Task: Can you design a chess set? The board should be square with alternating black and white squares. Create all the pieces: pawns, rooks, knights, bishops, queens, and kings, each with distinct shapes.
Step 989:
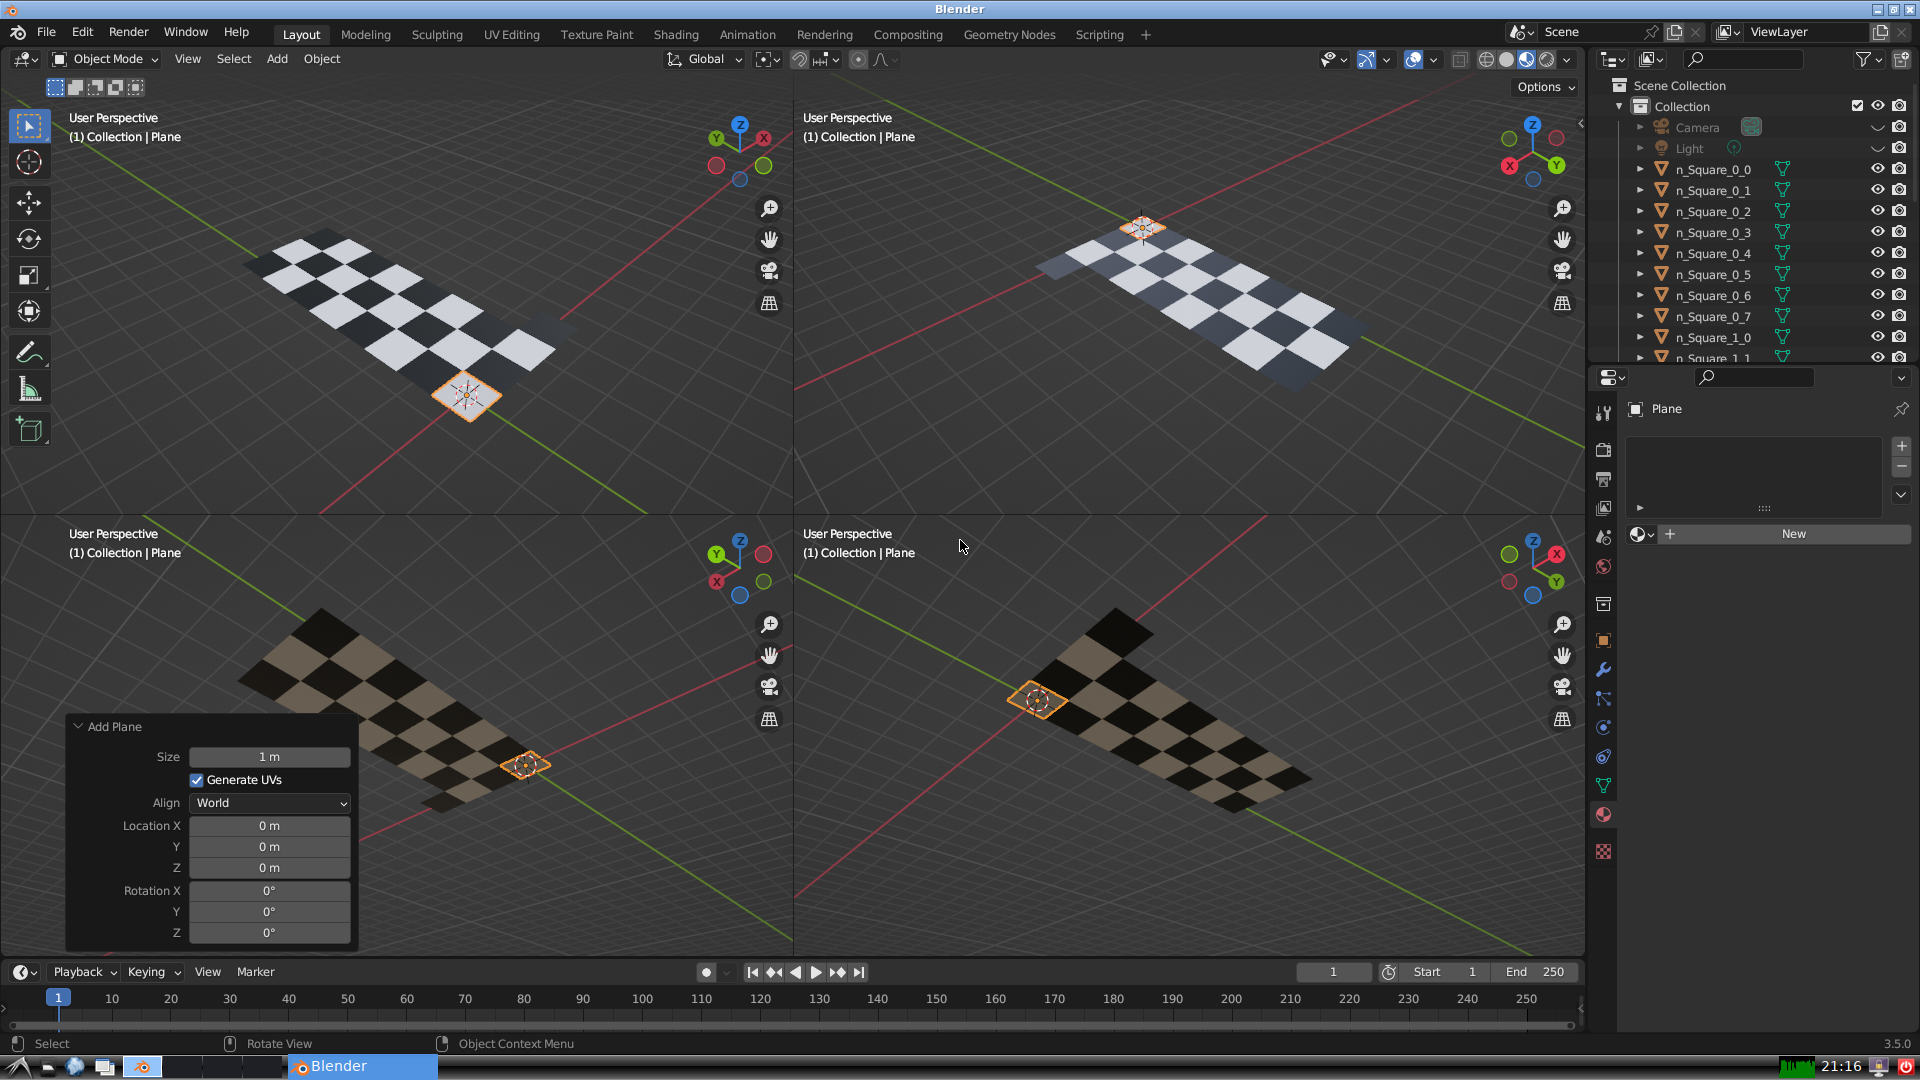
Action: {"mouse_move": [270, 826]}